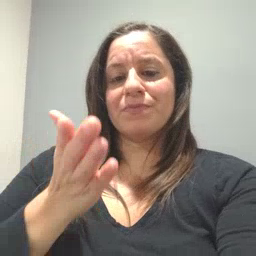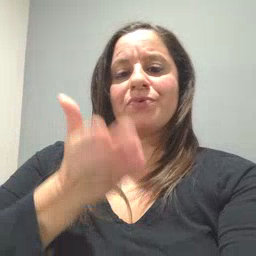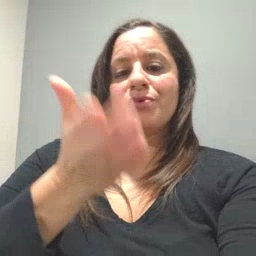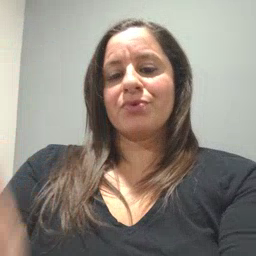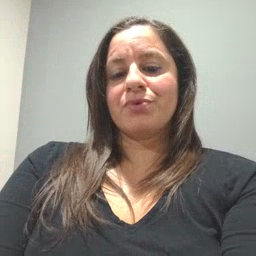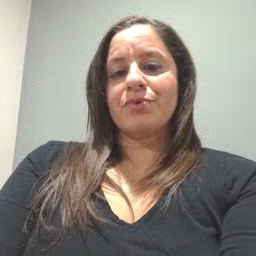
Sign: boat